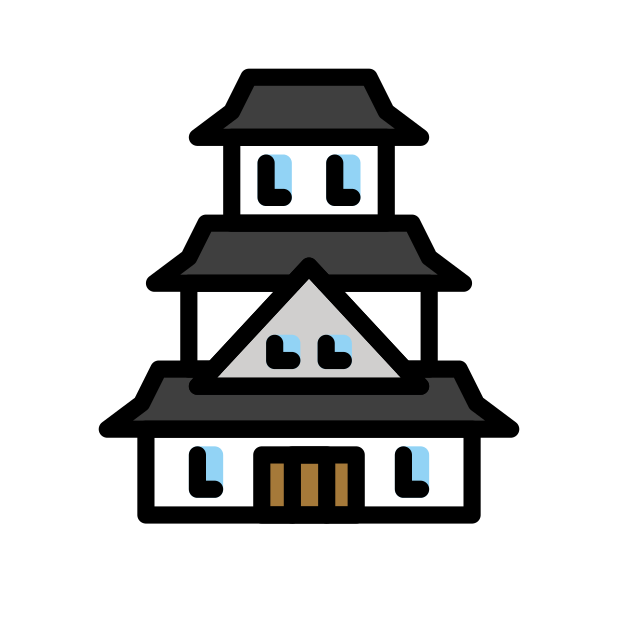
Emoji: 🏯
Name: japanese castle
Unicode: 0x1f3ef